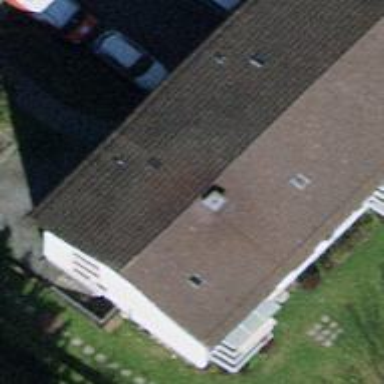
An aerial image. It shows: Building with tiled roof.